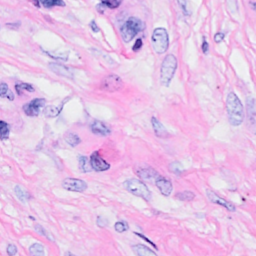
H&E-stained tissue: Breast